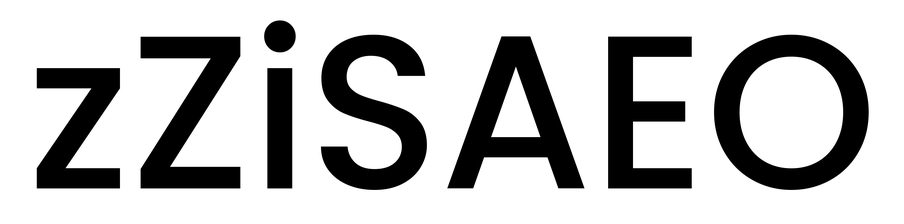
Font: Poppins-Medium